Question: I have two iframes side by side (they are in divs). The target pages didn't fit right into them so i used:
'''
#historyGraph, #realtimeGraph
{
zoom: 0.85;
-moz-transform: scale(0.85);
-moz-transform-origin: 0 0;
}
'''
Everything looks good however there are problems with drop down lists. I can open it with a mouse. It opens up slightly offset to the right and to the bottom and the only way to make a selection is to use keyboard.
Any way of fixing this?
Edit: <URL>

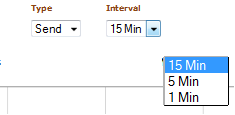
Answer: This is a known issue. See <URL> for more info.